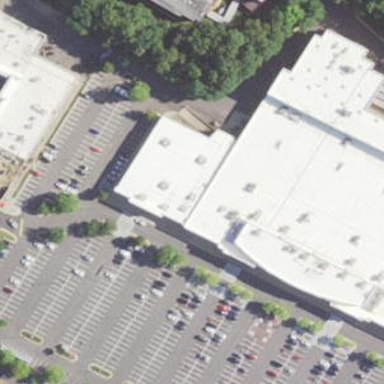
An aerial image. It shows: Retail building.